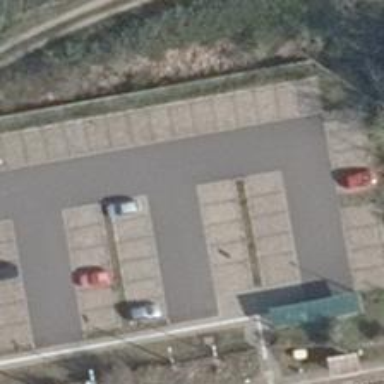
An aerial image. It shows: Asphalt parking aisle road.